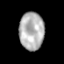
Tissue: prostate
Cell type: T cells
Senescence score: 0.3438
Nuclear area (px): 916
Mean DAPI intensity: 178.562